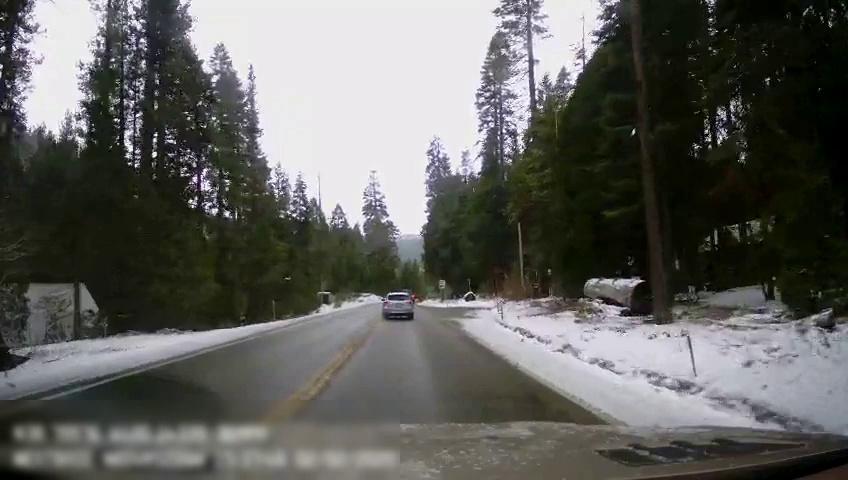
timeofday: Day
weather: Snowy
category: Drivable Space
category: Vehicles | Truck
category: Vehicles | SUV
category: Lanes | Current Lane
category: Lanes | Opposite Lane
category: Lanes | Opposite Lane
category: Lanes | Current Lane
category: Traffic | Signs